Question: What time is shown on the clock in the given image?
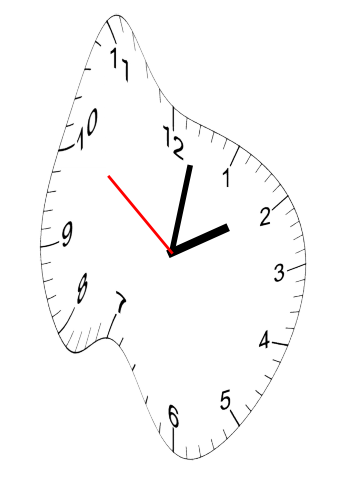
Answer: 02:01:51